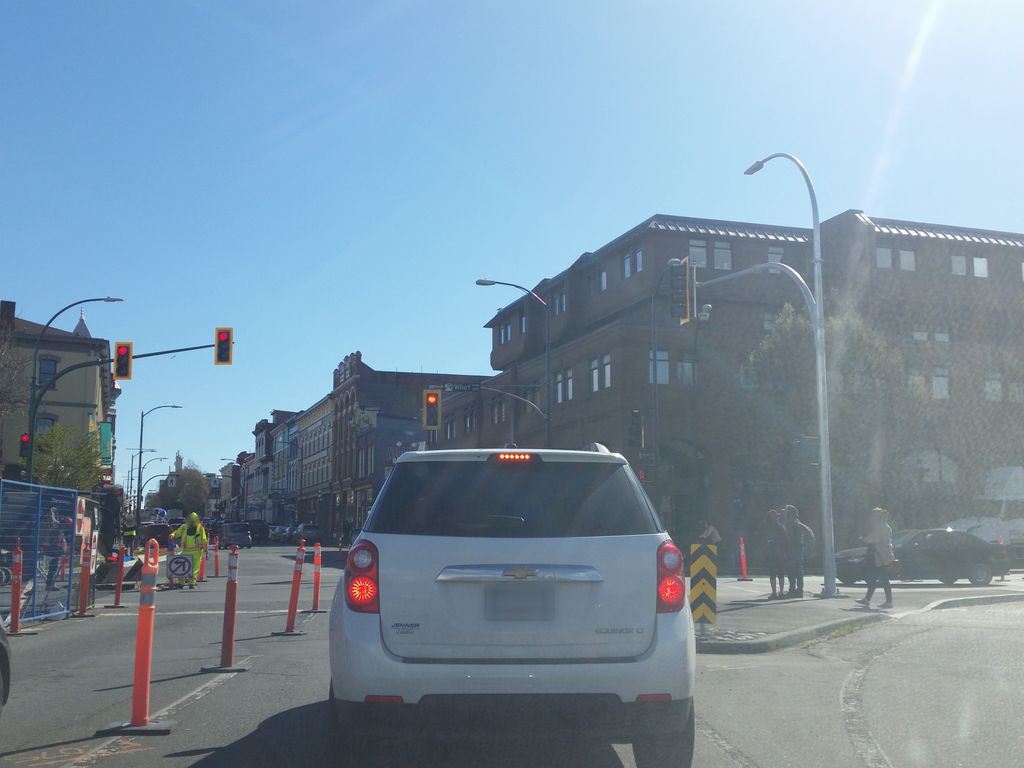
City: victoria